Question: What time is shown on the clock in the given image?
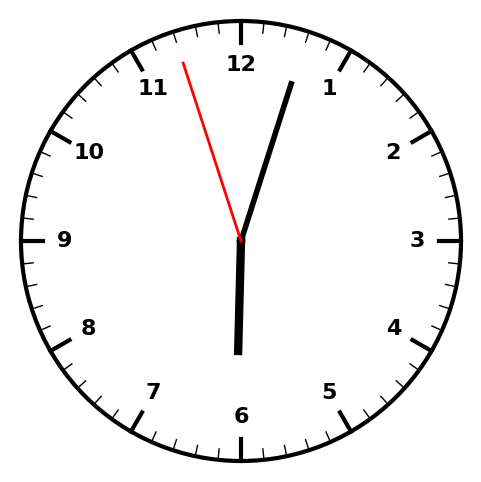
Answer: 06:02:57